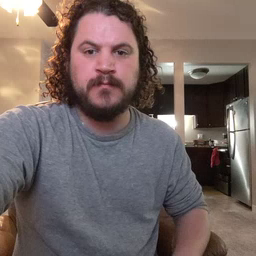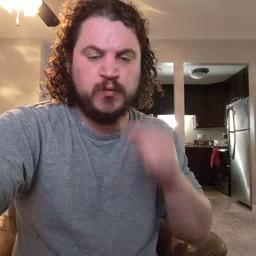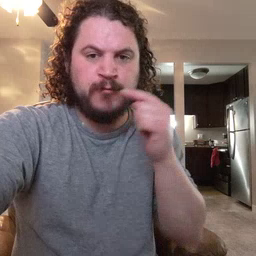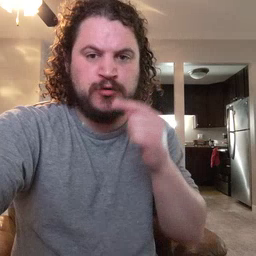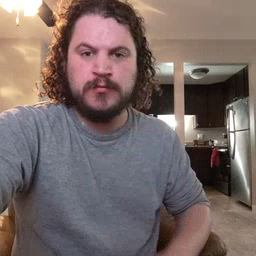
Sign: toothbrush